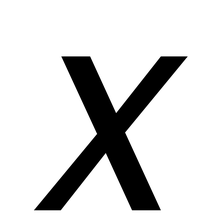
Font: Poppins-Italic